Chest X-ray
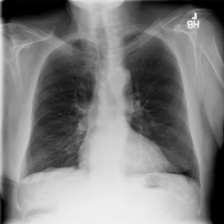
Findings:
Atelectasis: negative
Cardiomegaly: negative
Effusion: negative
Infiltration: negative
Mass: negative
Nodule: negative
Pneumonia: negative
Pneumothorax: negative
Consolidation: negative
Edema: negative
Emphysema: negative
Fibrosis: negative
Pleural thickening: negative
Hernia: negative